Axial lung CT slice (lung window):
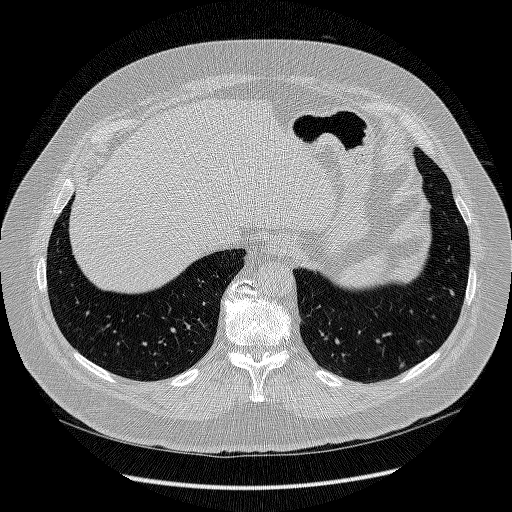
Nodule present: yes
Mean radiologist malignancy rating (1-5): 4